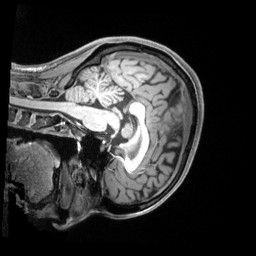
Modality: T1w
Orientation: sagittal
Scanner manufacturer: siemens
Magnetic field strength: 3 T
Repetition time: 2.5 s
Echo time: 0.00218 s